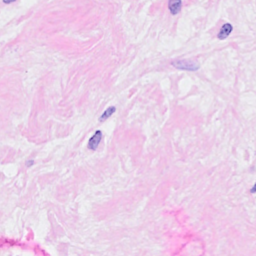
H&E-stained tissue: Breast